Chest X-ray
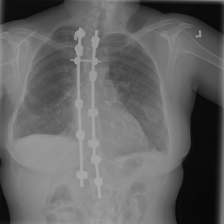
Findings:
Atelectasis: negative
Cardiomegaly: negative
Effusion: negative
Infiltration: negative
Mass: negative
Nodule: negative
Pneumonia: negative
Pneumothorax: negative
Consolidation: negative
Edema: negative
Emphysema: negative
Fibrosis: negative
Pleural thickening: negative
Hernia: negative